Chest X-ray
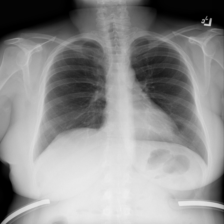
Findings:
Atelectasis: negative
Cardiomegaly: negative
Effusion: negative
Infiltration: negative
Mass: negative
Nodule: negative
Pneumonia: negative
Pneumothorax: negative
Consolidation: negative
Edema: negative
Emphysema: negative
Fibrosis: negative
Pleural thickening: negative
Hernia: negative